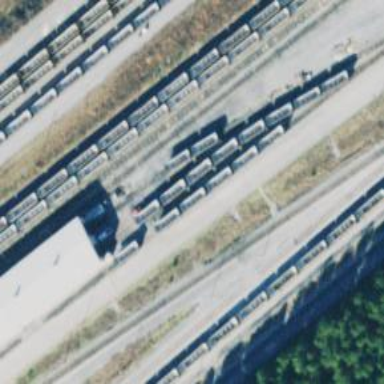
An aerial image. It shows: Railway spur service.